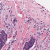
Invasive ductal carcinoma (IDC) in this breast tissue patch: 1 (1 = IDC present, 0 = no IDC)